Question: I'm using Zend Framework for an application called <URL>.
This is a screenshot of the most complicated (programmatically speaking) of the four pages we have:

Internal HTML is not important (but hey, you can register as a free user if you want to check it out), basically some inputs and the ability to add/delete these blocks ("deliverables" and "tasks") with javascript.
I assume I need some way for the server to notify each online client about changes in the page. I'm already doing a request every time you change something (the white block on the right updates every time you do so), but I don't know exactly how other users would receive that information.
Polling the server every 5 seconds or so seems very very wrong. The site uses PHP, is that enough to do it? Should I interface with a separate script in the server? Is there a Zend Framework module already built that I'm missing even though I asked Google first?
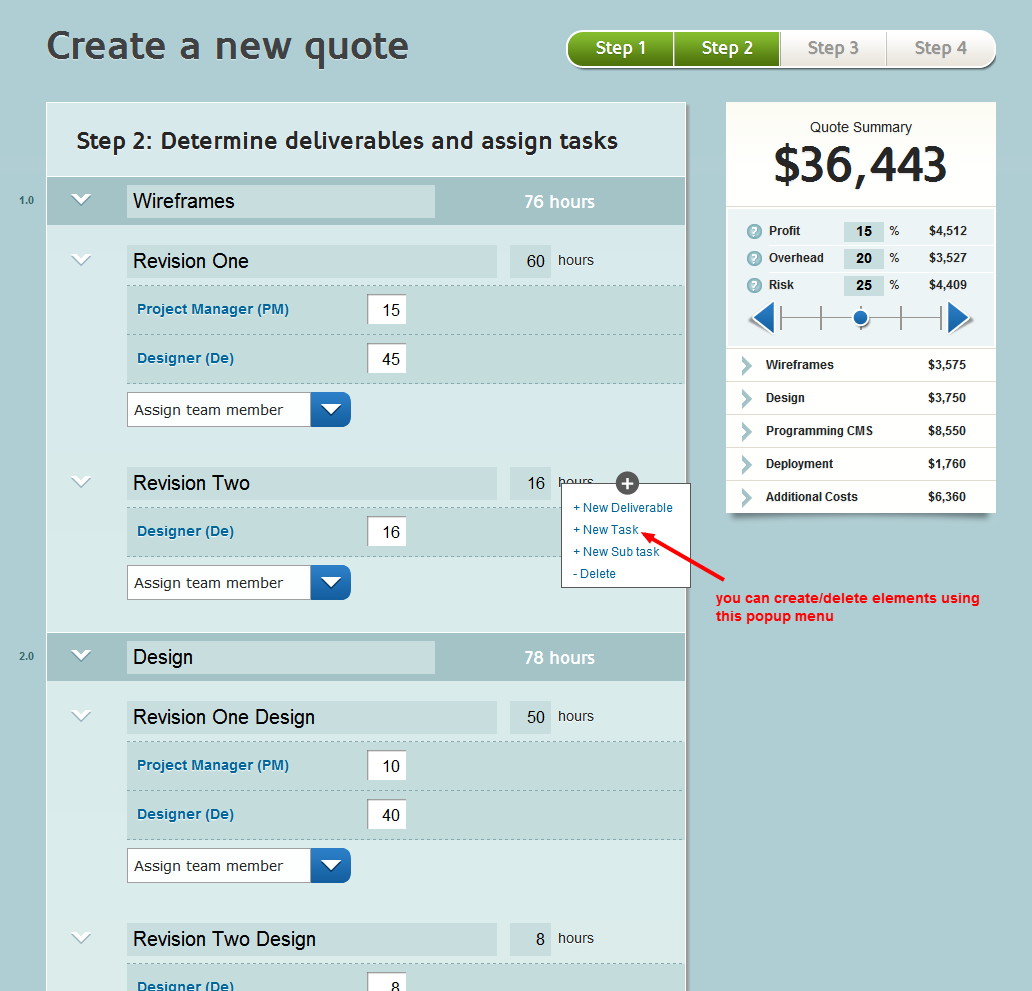
Answer: Try this comet server - <URL>
It's has PHP and javascript API, see the sandbox for examples - <URL>
Comet server written in perl, the source and tarball files are available here - <URL>
see other technologies -
<URL>. Web server writed on Python, it's not onlye comet server - it's a framework where you can create a comet server.
<URL>: simple module for nginx web server, that adds support for Comet.
<URL>: scalable HTTP-based event routing bus that uses a Ajax Push. Supported subscribe on many channels.
<URL>: It's rather a framework for building the comet-systems than finished product.
<URL>.
<URL>: emulation of TCP sockets in JavaScript.